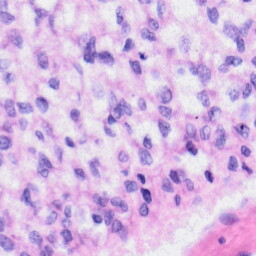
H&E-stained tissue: Liver